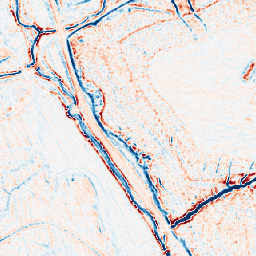
Category: edge_preserving
Decomposition family: bilateral
Decomposition parameters: d: 9
sigma_color: 150
sigma_space: 100
Upsampling method: nearest
Upsampling parameters: scale: 4
Upsampling scale: 4